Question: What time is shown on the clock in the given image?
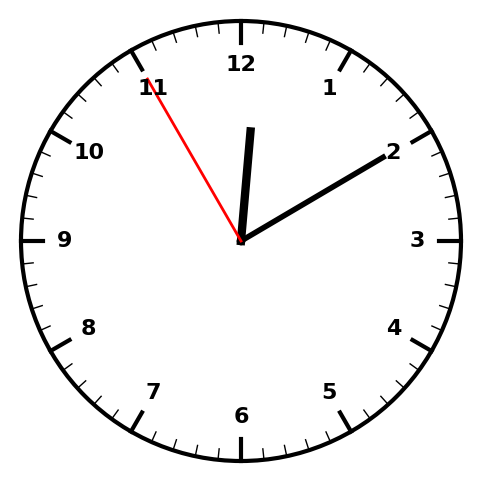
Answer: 12:09:55